Interaction volume radius: 5 \u00c5
Interaction volume height: 20 \u00c5
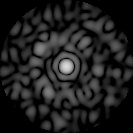
Disorder parameter: 0.8207